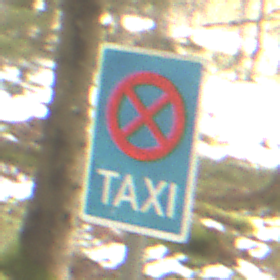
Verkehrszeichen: Taxenstand
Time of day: MorningAfternoon
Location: Outdoor (Nature)
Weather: Overcast
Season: Winter
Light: Natural